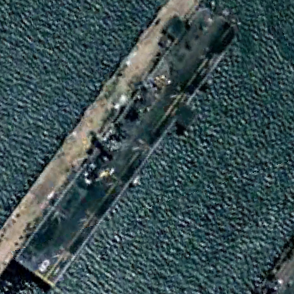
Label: assault